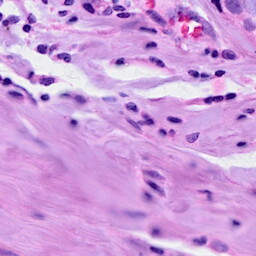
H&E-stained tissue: Breast